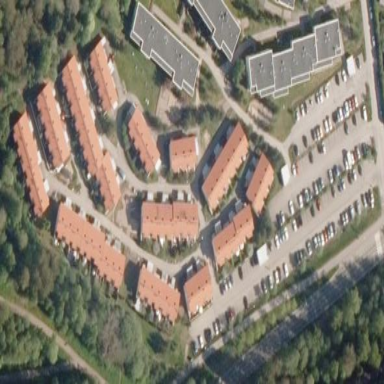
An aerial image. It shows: Residential area.